Question: We are using Jenkins to drive automated GUI test in different Virtual Machines. OS is Win7/64 and other Windows variants. The virtual machines are connecting to the Jenkins Master using the JNLP way. Switching to other connections is not possible because the Jobs must execute programs with a GUI.
Thanks to increased security requirements Java is now issuing a dialog to confirm the execution of the Jenkins Remoting Agent. This obviously destroys the automatic execution of the tests. This dialog is presented once in 24 h. Increasing this period of time to a year would solve our problem, too.
The provided details are mentioning different aspects, like
Application's associated file (JNLP) does not have a digital signature

We are have tried different Java versions (7u67, Java 8u11 and 8u20) and different security settings.
Jenkins is the latest stable 1.565.1 (tried an updated and a newly installed version). A try was given latest Jenkins 1.576 in a fresh install, too.
Is this problem solvable on our side or only on the Jenkins side?
Any ideas to solve this problem?
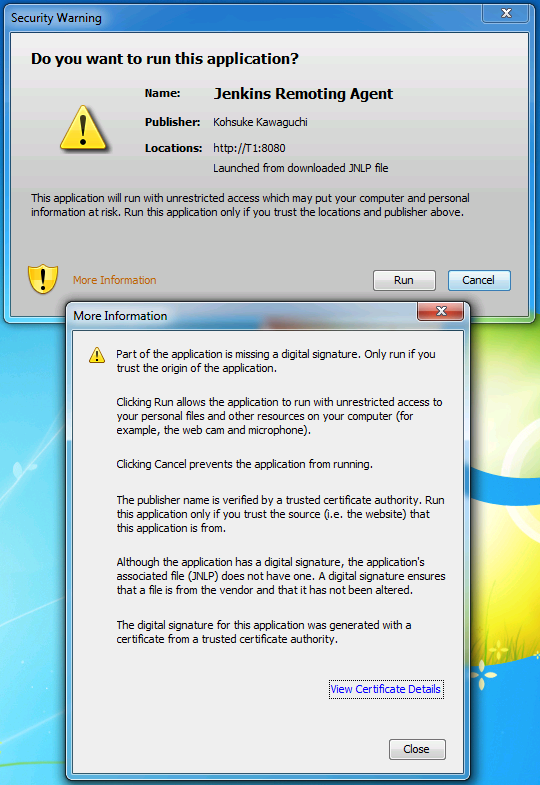
Answer: The solution to this problem is to use the <URL>. The main difficulty is to create and store certificates at the right place.
# This is step by step guide to solve the above mentioned problem
1. Install Java SDK (v7)
2. Generate Self Signed CA, 50 years valid: "C:\Program Files\Java\jre7\bin\keytool.exe" -genkeypair -alias selfsigned -keyalg RSA -keypass changeit -keystore identity.jks -storepass changeit -startdate "2000/01/01 00:00:00" -validity 18262 -keysize 2048
3. To extract the certificate from the keystore, use this command: "C:\Program Files\Java\jre7\bin\keytool.exe" -exportcert -alias selfsigned -file Our_CA.cer -keystore identity.jks -storepass changeit
4. Created ruleset.xml as ANSI file (e.g. use Notepad++): <ruleset version="1.0+"> <rule> <id location="http://url.to.web.server" /> <action permission="run" /> </rule> <rule> <id /> <!-- The last rule is the default policy and the id should be blank. --> <action permission="default" /> </rule> </ruleset>
5. Convert ruleset.xml to jar file: "C:\Program Files\Java\jdk1.7.0_67\bin\jar.exe" -cvf DeploymentRuleSet.jar ruleset.xml
6. Sign the jar DeploymentRuleSet.jar "C:\Program Files\Java\jdk1.7.0_67\bin\jarsigner.exe" -keystore "identity.jks" -signedjar "DeploymentRuleSet.jar" DeploymentRuleSet.jar selfsigned
verify jar:
"C:\Program Files\Java\jdk1.7.0_67\bin\jarsigner.exe" -verify -keystore "identity.jks" -verbose -certs DeploymentRuleSet.jar
# Switch to the PC where the JNLP app should be launched
1. Copy signed DeploymentRuleSet.jar to C:\Windows\Sun\Java\Deployment Folder has to be created on Win7/32.
2. Cleanup C:\Users\\AppData\LocalLow\Sun and C:\Jenkins-Slave\ Delete the whole folder C:\Users\<user name>\AppData\LocalLow\Sun (and Oracle) Delete all files in C:\Jenkins-Slave\ except the batch StartJenkinsSlave
3. Launch Configure Java, switch Security Tab Check for link named "View the active Deployment Rule Set". Link must showing the content of the ruleset.xml.
4. Import self signed certificate as Trusted Certificate and Signer CA On the Security Tab start Manage Certificates and import the previously exported cert file Our_CA.cer two times. Import it as Trusted Certificate AND Singer CA. Manage Certificates -> Certificate Type: Trusted Certificate/Geschutzte Zertifikate, Import AND Certificate Type: Signer CA/Signaturgeber CA, Import